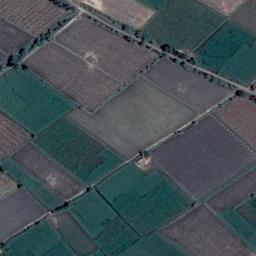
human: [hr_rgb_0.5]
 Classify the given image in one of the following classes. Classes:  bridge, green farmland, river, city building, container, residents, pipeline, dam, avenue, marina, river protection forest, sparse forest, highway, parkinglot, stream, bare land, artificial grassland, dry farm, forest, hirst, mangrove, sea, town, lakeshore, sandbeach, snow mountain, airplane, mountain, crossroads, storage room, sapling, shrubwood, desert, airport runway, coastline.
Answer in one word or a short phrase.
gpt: green farmland